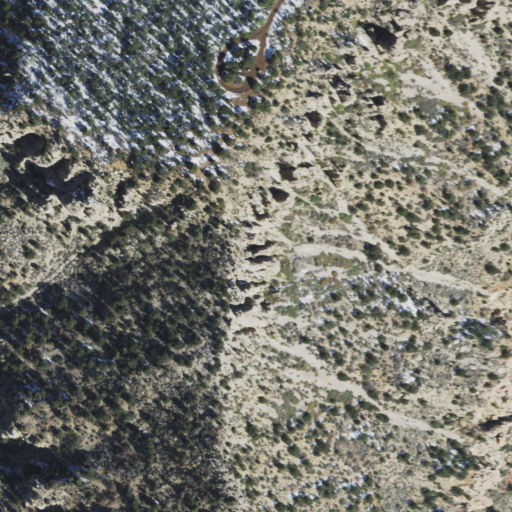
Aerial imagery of cape in Arizona named Crazy Jug Point containing shrub, evergreen forest, and barren land